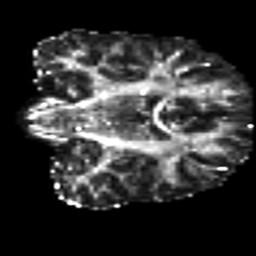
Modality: FA
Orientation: coronal
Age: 25
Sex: female
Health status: healthy
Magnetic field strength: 3 T
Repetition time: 8.4 s
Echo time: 0.0926 s